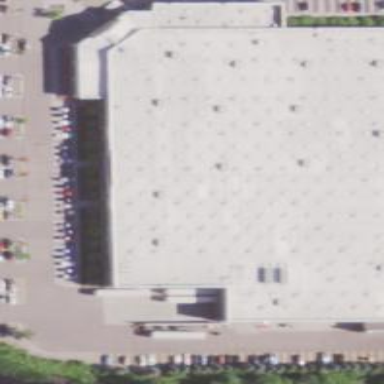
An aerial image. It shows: Wholesale shop housed in building.